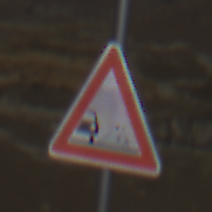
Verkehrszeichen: SplittSchotter
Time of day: MorningAfternoon
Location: Outdoor (Nature)
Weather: Clear
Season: NotSpecified
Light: Natural